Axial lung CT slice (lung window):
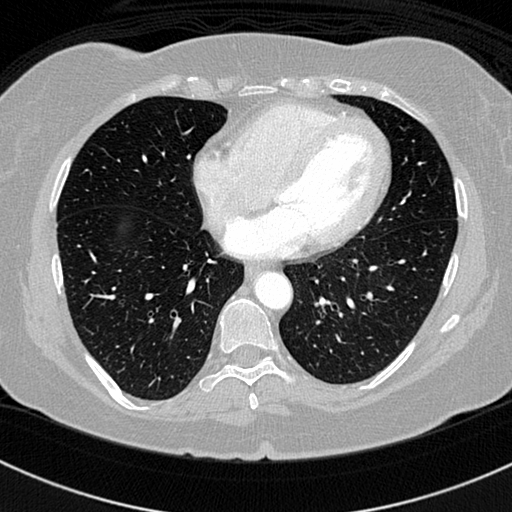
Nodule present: no